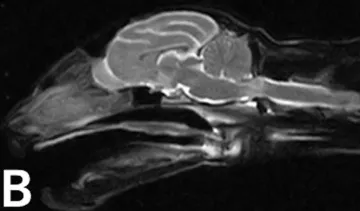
Picture and MR image in case 3. A hyper-intense lesion in the spinal cord parenchyma was identified at the level of C1 on T2-weighted sagittal images (B).
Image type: radiology (mri)